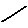
Label: line